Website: slack
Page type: payment
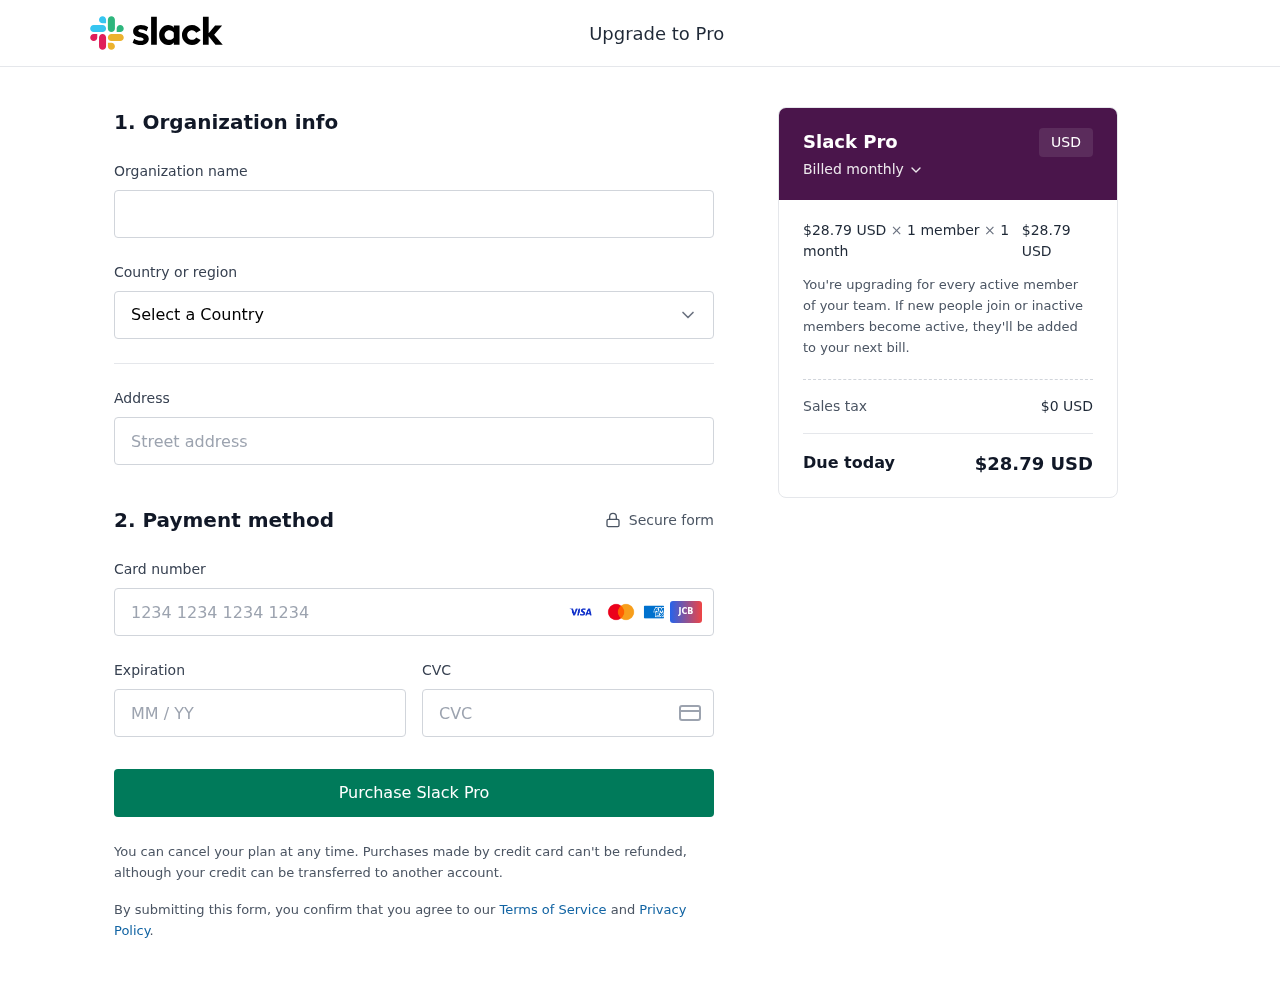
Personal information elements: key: PII_CARD_CVV
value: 0905
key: PII_CARD_EXPIRY
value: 12/26
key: PII_CARD_NUMBER
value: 3707 5457 3967 563
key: PII_COUNTRY
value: United States
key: PII_STREET
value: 56856 Wise Avenue
Product elements: key: PRODUCT1_PRICE
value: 28.79
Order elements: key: ORDER_SUBTOTAL
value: $28.79 USD
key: ORDER_TAX
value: $0 USD
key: ORDER_TOTAL
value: $28.79 USD